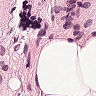
Metastatic tissue present: no